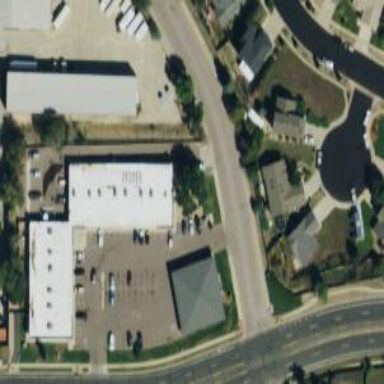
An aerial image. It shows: Retail building.